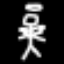
Label: angel